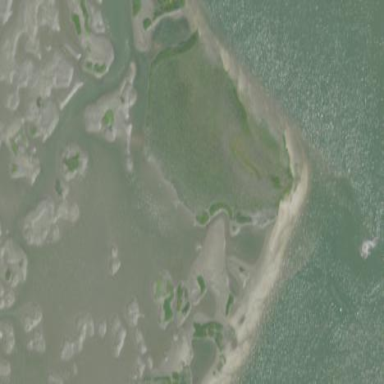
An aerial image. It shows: Tidal marsh wetland.